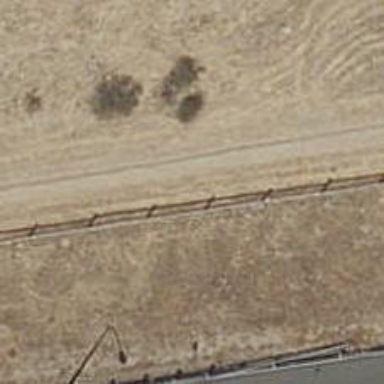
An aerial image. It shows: Fence is in the image.